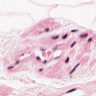
Metastatic tissue present: no